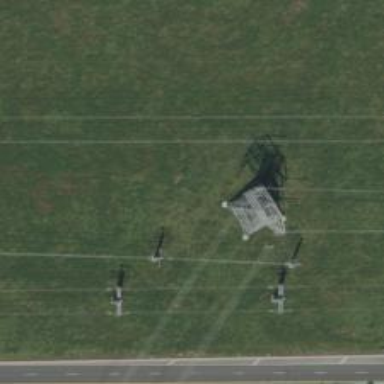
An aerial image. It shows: Lattice structure tower used for power distribution.